Question: What app is shown?
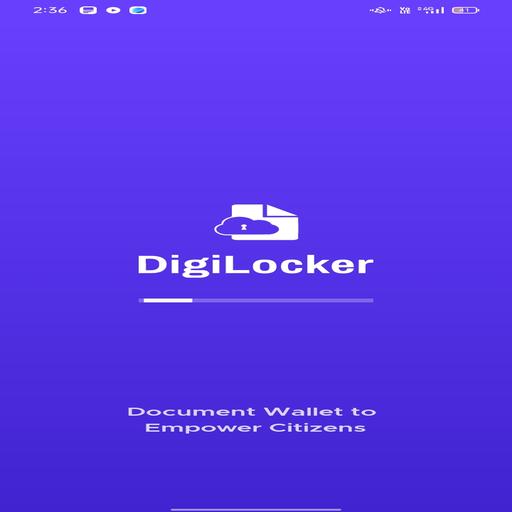
Answer: DigiLocker app.